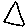
Label: triangle